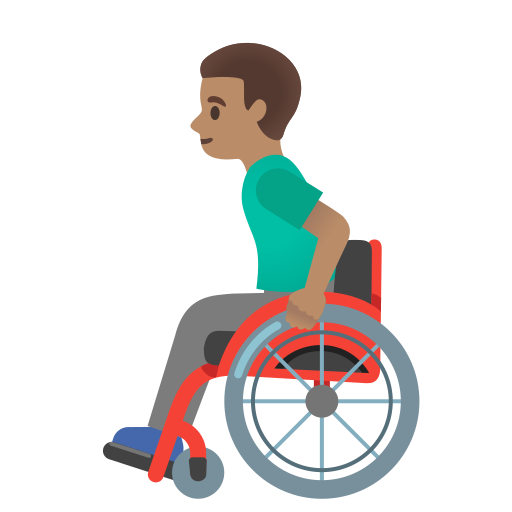
Emoji: 👨🏽‍🦽